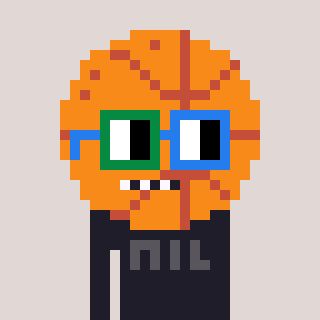
a pixel art character with square green and blue glasses, a basketball-shaped head and a grayscale-colored body on a warm background